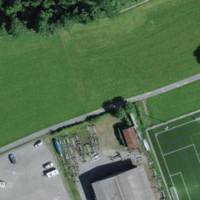
EUNIS habitat code: 53
Species observed at this site:
Prunus spinosa